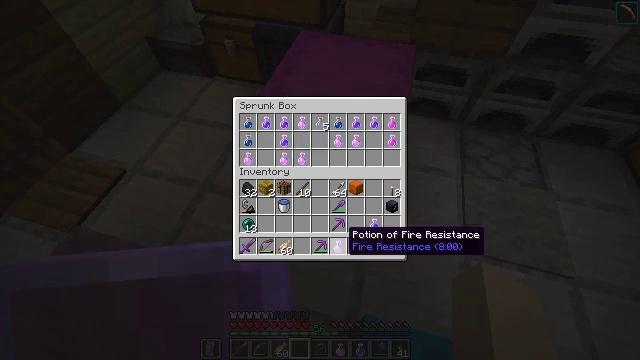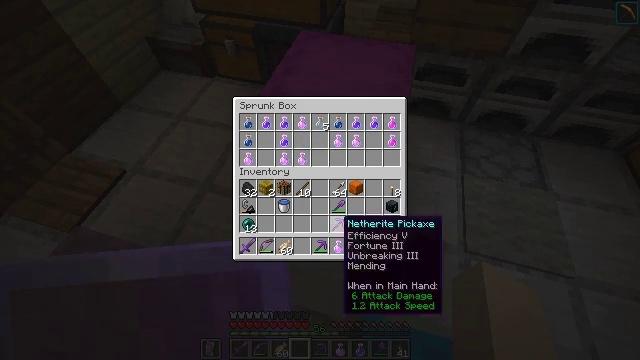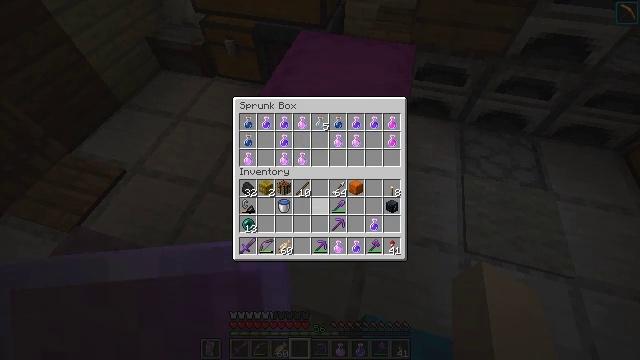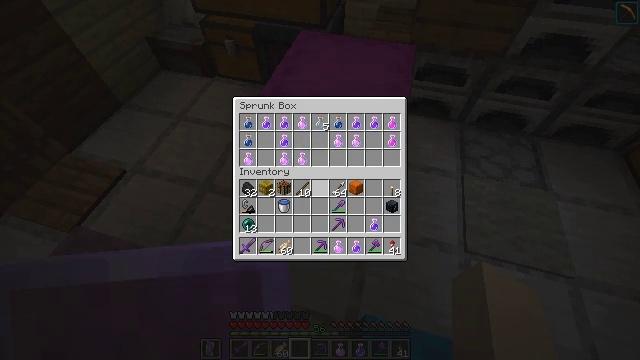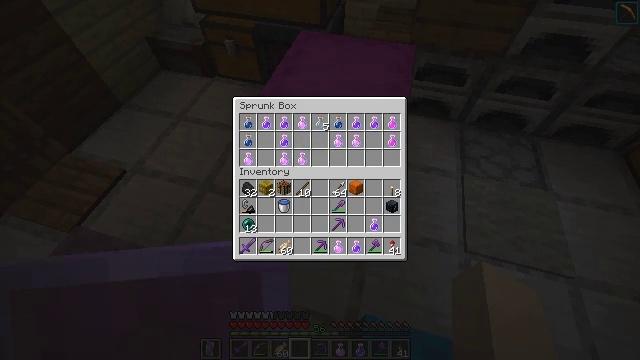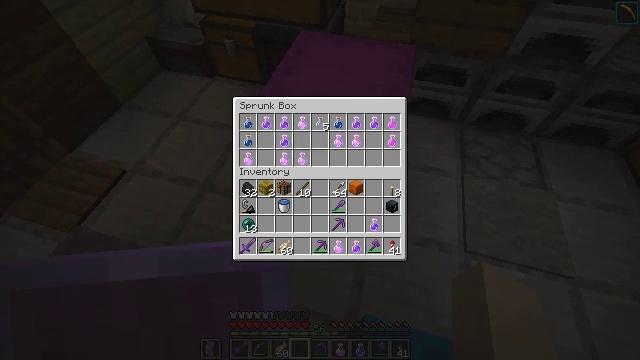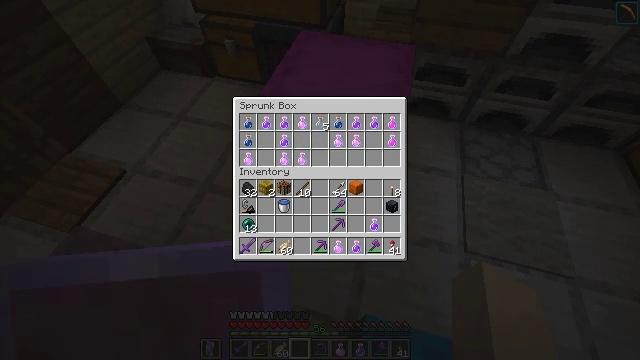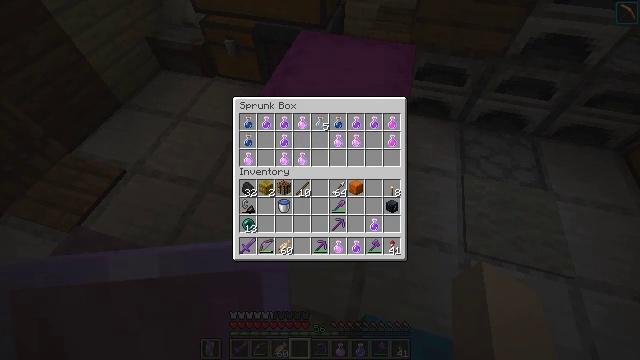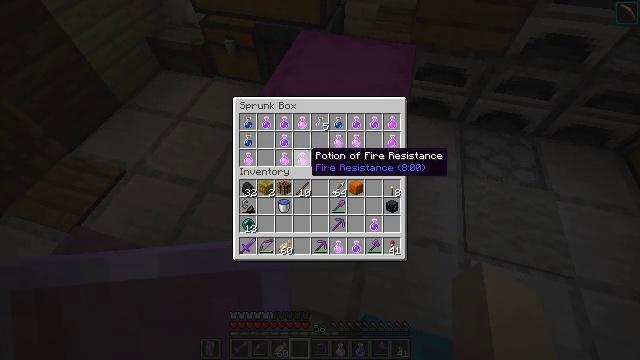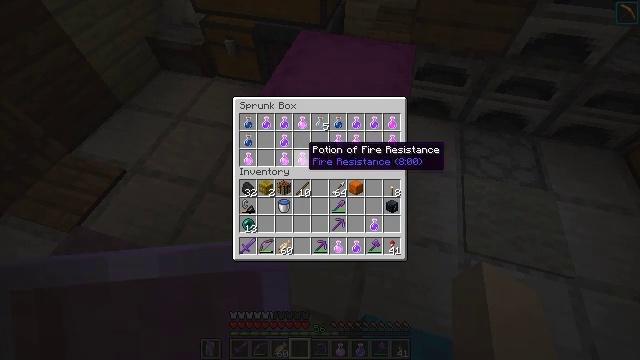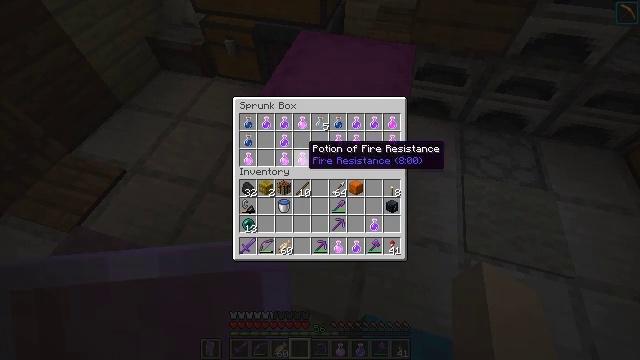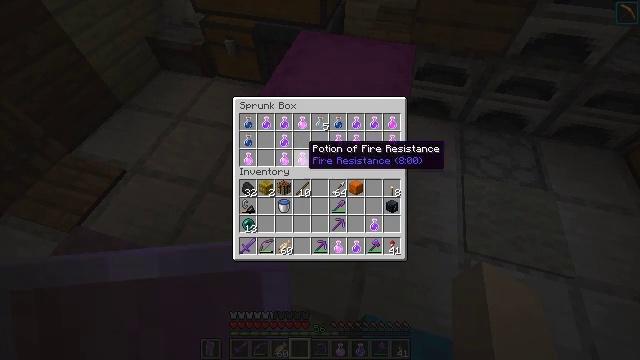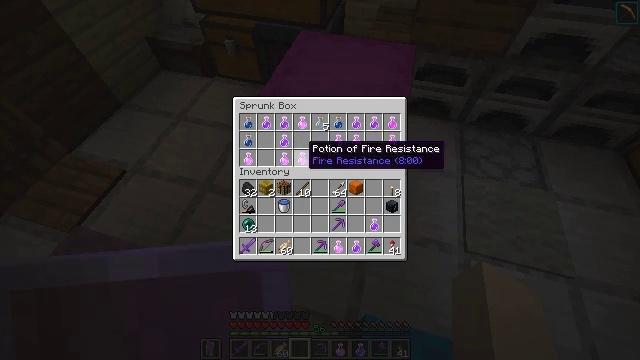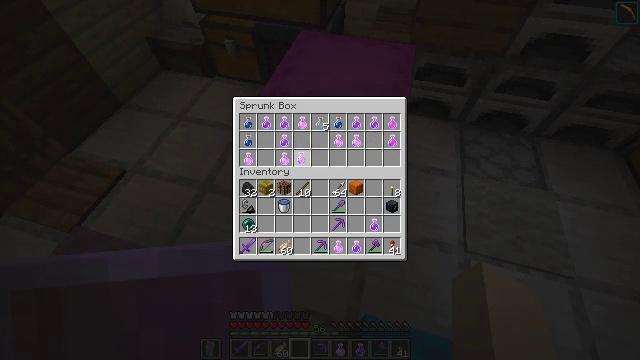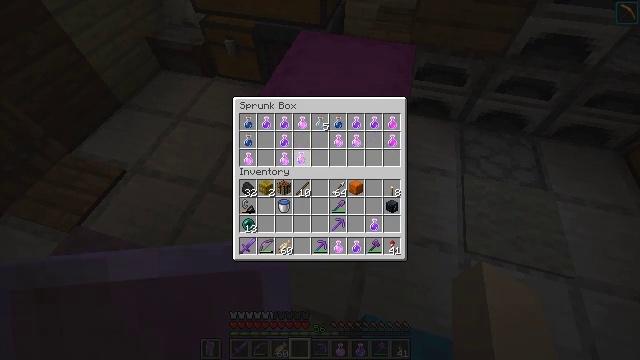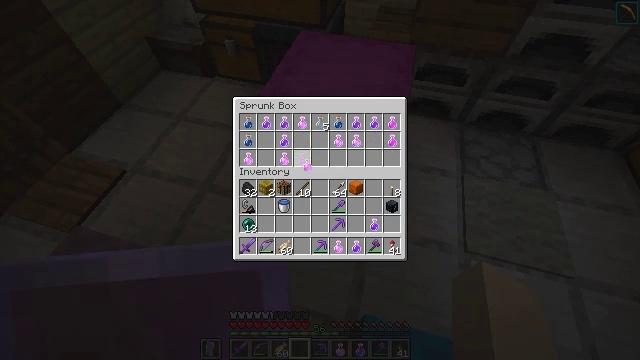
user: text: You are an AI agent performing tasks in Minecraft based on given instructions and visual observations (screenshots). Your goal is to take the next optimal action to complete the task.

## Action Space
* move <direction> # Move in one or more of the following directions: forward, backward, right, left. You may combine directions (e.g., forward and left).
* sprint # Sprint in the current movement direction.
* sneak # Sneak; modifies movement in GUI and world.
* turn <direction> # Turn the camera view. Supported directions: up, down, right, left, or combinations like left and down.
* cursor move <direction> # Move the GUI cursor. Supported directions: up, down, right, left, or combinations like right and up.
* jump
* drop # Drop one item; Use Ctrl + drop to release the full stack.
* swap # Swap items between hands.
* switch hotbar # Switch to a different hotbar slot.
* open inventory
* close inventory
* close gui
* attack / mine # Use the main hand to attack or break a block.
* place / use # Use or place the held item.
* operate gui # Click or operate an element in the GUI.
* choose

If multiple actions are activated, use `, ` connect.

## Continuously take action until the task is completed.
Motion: motion action
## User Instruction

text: Collect the magenta shulker box for storage.
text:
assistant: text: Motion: turn up
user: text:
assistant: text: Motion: turn left and up
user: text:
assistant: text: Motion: turn left and up
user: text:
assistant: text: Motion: turn up
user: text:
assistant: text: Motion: no_op
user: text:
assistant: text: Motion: no_op
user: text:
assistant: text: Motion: no_op
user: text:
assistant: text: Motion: no_op
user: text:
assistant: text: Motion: no_op
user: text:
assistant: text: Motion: no_op
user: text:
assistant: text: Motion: no_op
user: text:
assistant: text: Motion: no_op
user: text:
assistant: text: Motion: attack / mine
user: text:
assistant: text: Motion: attack / mine
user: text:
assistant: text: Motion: turn down
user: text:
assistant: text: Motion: turn right and down
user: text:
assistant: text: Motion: turn right and down
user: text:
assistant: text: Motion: no_op
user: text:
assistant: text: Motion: no_op
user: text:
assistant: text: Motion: no_op
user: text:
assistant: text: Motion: no_op
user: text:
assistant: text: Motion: no_op
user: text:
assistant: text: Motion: no_op
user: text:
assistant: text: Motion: no_op
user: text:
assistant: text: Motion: no_op
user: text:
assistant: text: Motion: no_op
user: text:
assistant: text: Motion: no_op
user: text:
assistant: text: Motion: no_op
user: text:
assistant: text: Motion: no_op
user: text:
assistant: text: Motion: no_op